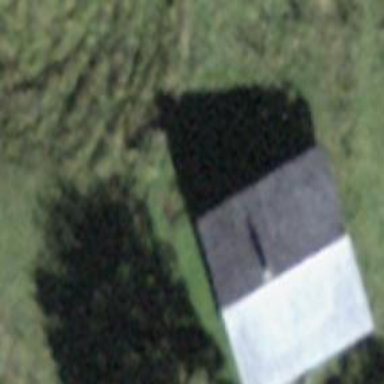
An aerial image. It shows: Cabin is depicted in the image.